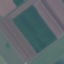
Land use / land cover: AnnualCrop